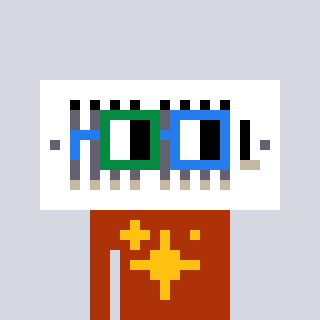
a pixel art character with square green and blue glasses, a vent-shaped head and a hotbrown-colored body on a cool background